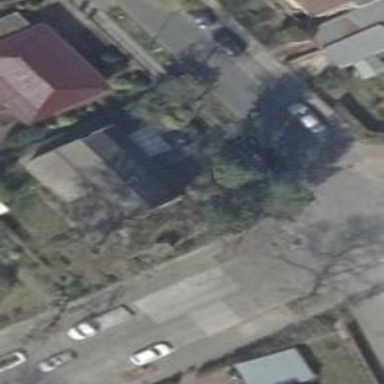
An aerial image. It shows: Detached building with gambrel roof.